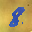
Label: 8